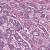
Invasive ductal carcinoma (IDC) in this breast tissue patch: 1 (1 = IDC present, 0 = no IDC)